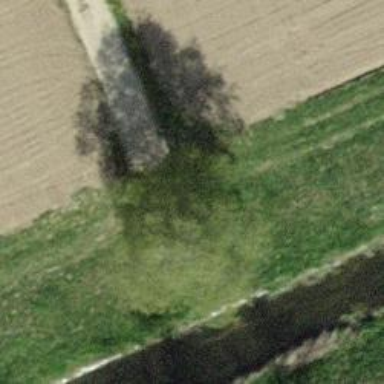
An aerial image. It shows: Path covered in grass.